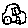
Label: car